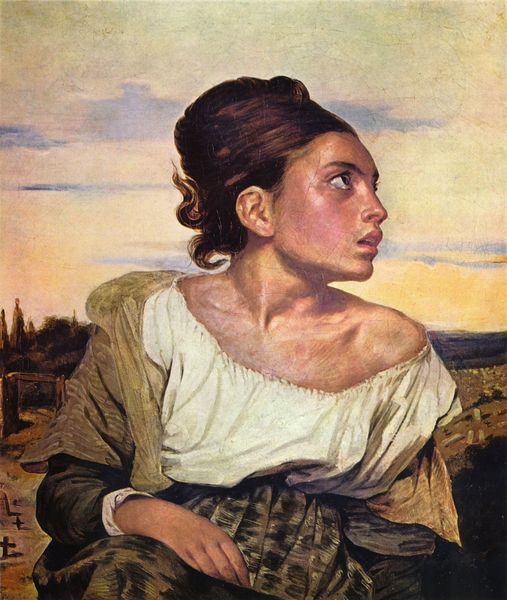
Titel: Waisenkind auf dem Friedhof
Künstler: Eugène Delacroix
Standort: Paris
Institution: Musée du Louvre
Schlagwörter: baum, blau, gemälde, hand, haut, himmel, kopf, mann, nackt, schatten, weiß, wolken, bäume, gelb, grün, landschaft, mädchen, ocker, sitzen, stadt, abend, ausschnitt, bewegung, braun, bunt, finger, frankreich, frau, frisur, grau, haar, hintergrund, kleid, licht, mund, nase, ohr, orange, profil, schwarz, ölbild, blick, tuch, wolke, beige, malerei, muster, rock, hemd, jung, augen, bluse, entsetzen, falten, gesicht, inkarnat, knoten, bildnis, hals, portrait, porträt, schauen, öl, dämmerung, ebene, ferne, horizont, natur, sonne, auge, haare, halbfigur, stoff, brünett, dekollete, dekoltee, kinn, lippen, locken, ohren, rosa, schulter, schultern, schön, wald, zypressen, schürze, spanien, dutt, sommer, italien, mieder, laufen, warm, berge, farbe, sonnenuntergang, violett, weis, angst, detail, starr, mimik, hochgesteckt, glänzend, junge frau, wange, oberkörper, decolleté, abendrot, umriss, oben, schulterfrei, ruine, offen, hintegrund, zigeuner, bruan, kreuz, glut, bedeckt, abendhimmel, seite, revolution, panik, friedhof, pupille, staunen, zigeunerin, zähne, kreuze, halbprofil, gejagt, grab, gräber, frei, schlüsselbein, wei?, geöffnet, weiser, welt, gericault, wolkem, eilen, der, dekolte, toupiert, schreck, delacroix, laibchen, mexiko, kruez, grabsteine, erschrocken, eugene delacroix, umschlagtuch, aug, wunderschön, ebende, staunend, waise, waisenkind, carmen, rundhalsausschnitt, gummizug, grabstätten, micky maus, angs, kleifd, kriegsgräber, landbewohnerin, sensual, unwohl, nice, nackte schultern, wilde frau, in landschaft blick in die ferne, blick der frau, seitenfigur